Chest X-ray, AP view. Patient: 38 years old, sex M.
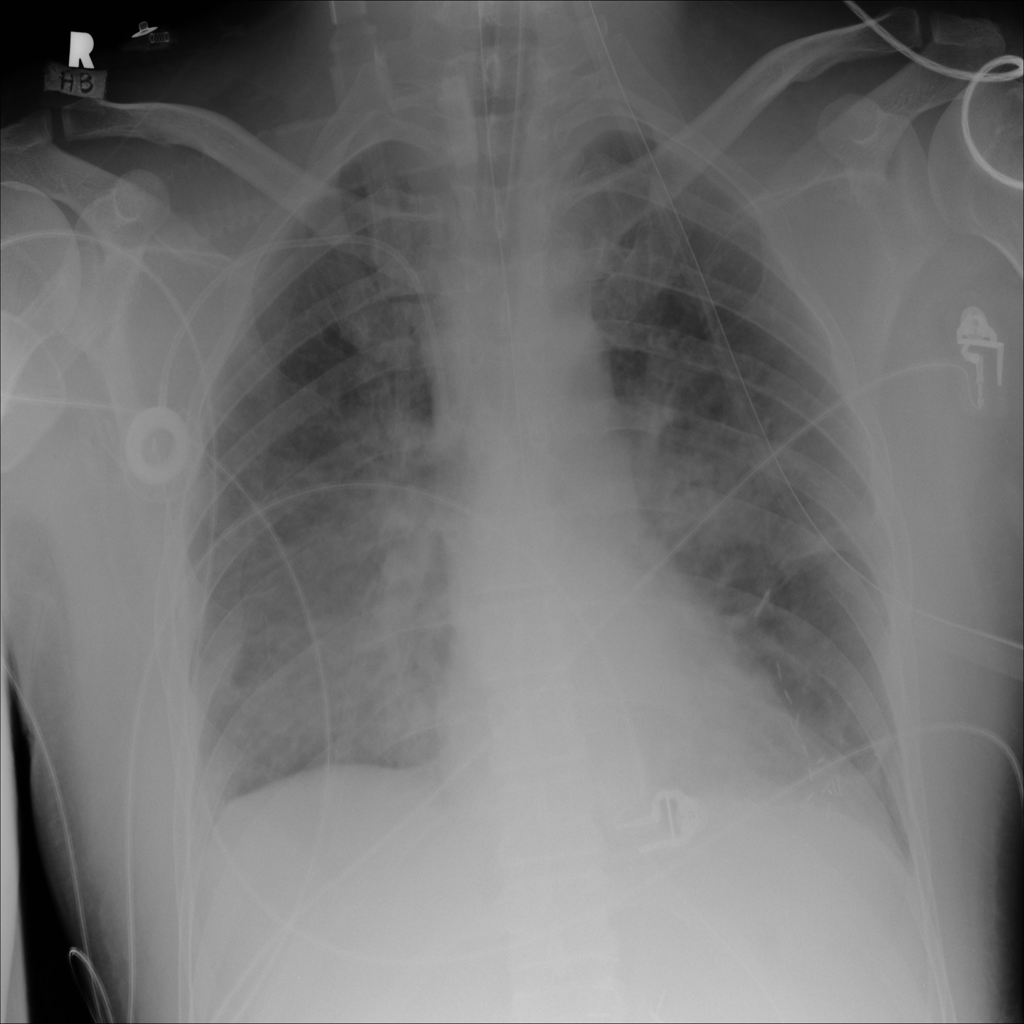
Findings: No Finding